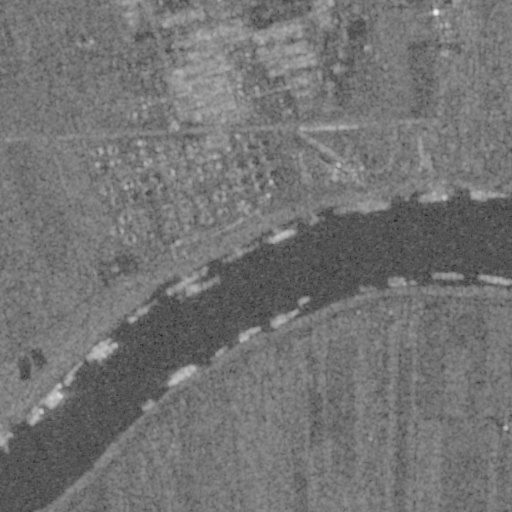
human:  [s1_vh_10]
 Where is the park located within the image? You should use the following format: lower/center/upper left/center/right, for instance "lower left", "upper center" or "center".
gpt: The park is located in the center of the image.
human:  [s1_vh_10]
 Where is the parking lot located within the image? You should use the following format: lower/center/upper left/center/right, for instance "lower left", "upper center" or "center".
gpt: The parking lot is located in the upper center of the image.
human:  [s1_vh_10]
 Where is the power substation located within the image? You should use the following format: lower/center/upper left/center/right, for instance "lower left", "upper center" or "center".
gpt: The power substation is located in the upper center of the image.
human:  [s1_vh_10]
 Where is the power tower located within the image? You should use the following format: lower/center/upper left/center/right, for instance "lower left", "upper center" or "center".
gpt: The power tower is located in the upper of the image.
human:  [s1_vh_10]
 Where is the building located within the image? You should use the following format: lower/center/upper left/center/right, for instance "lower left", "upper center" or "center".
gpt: The building is located in the center left of the image.
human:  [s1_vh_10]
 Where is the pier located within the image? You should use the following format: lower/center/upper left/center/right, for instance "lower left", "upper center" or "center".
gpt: The pier is located in the center right of the image.
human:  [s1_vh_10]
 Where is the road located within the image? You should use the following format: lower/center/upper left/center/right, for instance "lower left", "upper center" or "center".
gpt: There is no road in the image.

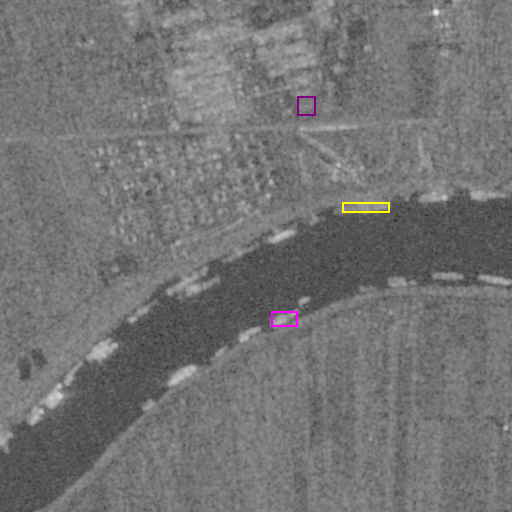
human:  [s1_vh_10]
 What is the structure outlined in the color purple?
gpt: The structure outlined in purple is a power substation.
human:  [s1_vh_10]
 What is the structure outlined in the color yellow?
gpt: The structure outlined in yellow is a pier.
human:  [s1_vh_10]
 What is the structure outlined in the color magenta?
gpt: The structure outlined in magenta is a building.
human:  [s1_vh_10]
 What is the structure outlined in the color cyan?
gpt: There is no cyan outline.